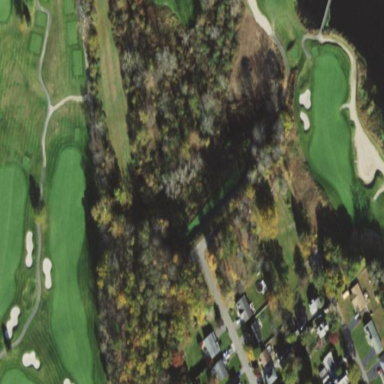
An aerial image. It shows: Area with grass used as rough in golf course.